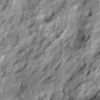
Atmospheric dust classification: not_dusty